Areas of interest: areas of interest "Medical"
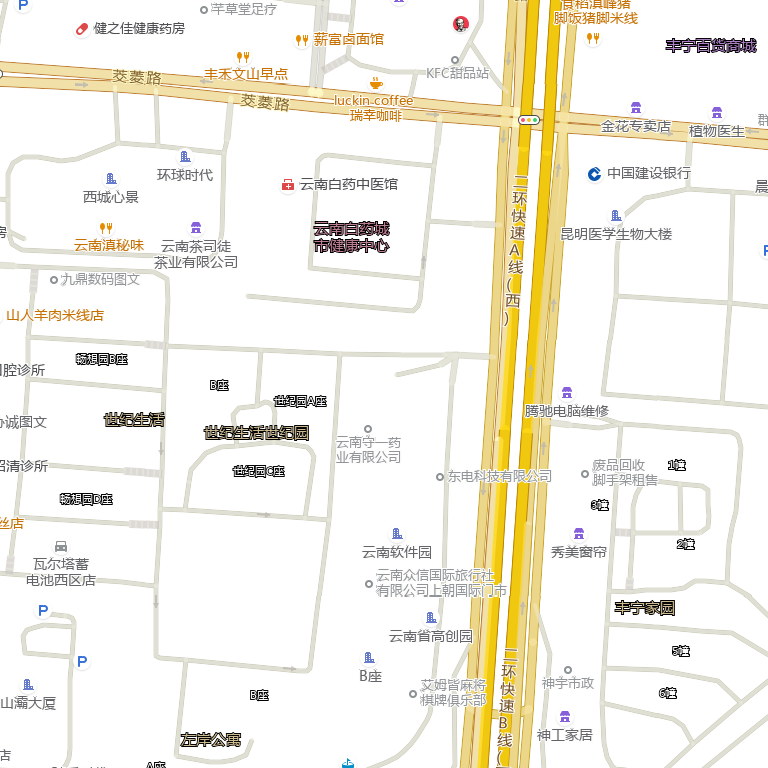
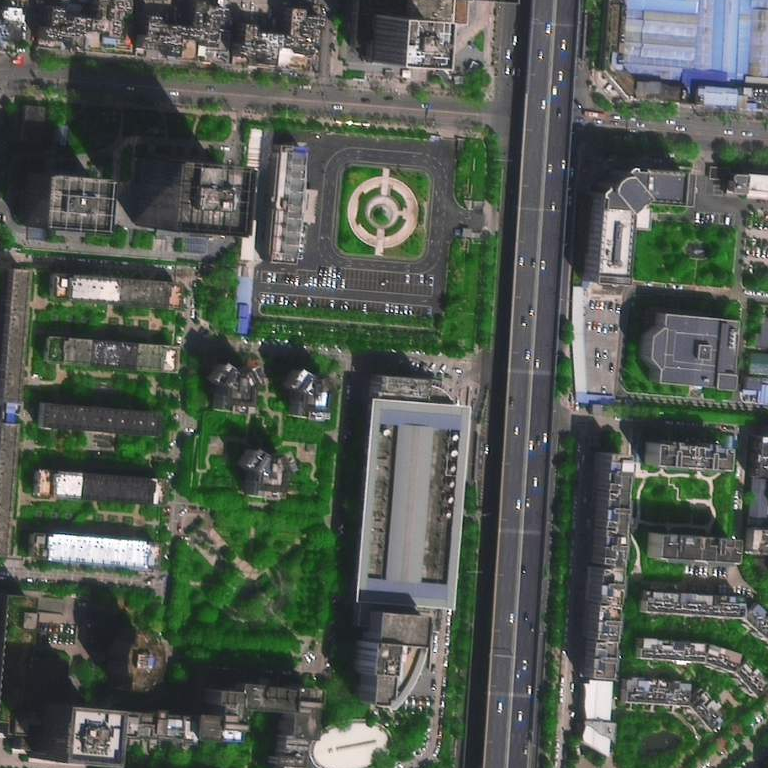